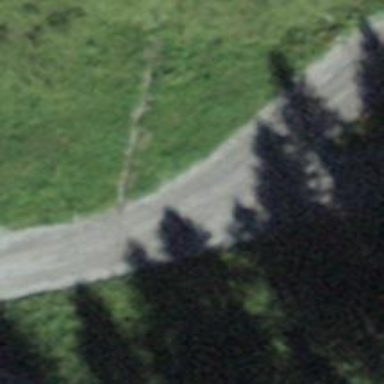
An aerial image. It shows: Gravel track with grade 2 quality.